Field crop: maize
Growth stage: 1
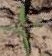
Species: atriplex